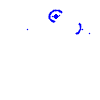
Particle: pion